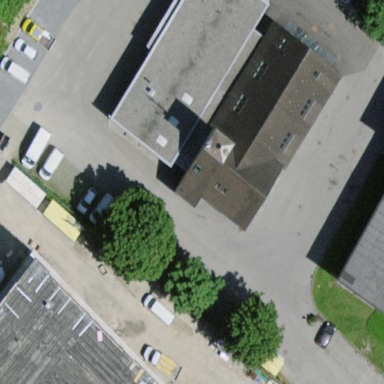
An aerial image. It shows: Fire station building serving as amenity.